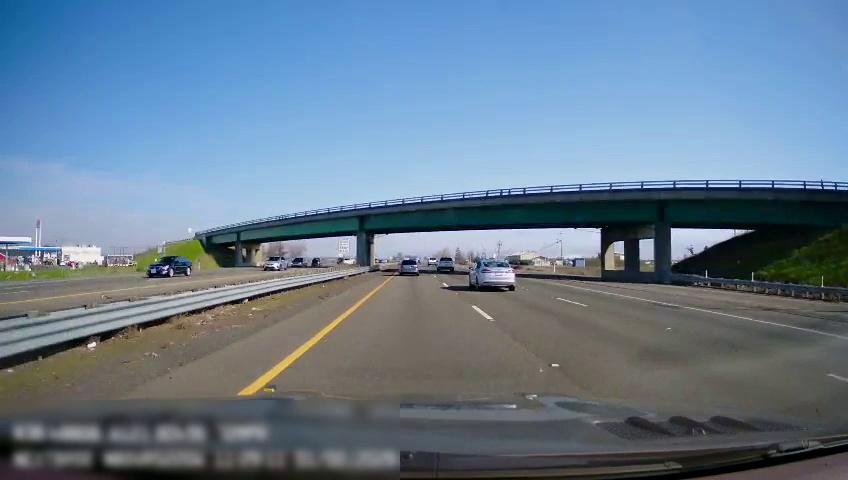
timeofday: Day
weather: Sunny
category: Drivable Space
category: Drivable Space
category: Vehicles | Car
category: Vehicles | SUV
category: Vehicles | SUV
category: Vehicles | Car
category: Vehicles | SUV
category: Vehicles | SUV
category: Vehicles | SUV
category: Lanes | Current Lane
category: Lanes | Current Lane
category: Lanes | Alternate Lane
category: Lanes | Alternate Lane
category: Lanes | Opposite Lane
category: Lanes | Opposite Lane
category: Lanes | Opposite Lane